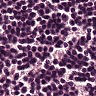
Metastatic tissue present: no